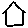
Label: house